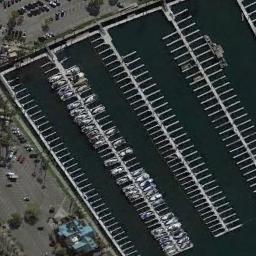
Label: harbor